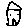
Label: house